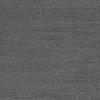
Atmospheric dust classification: dusty